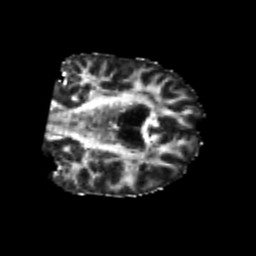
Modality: FA
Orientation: coronal
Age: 25
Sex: male
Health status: healthy
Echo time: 0.074 s